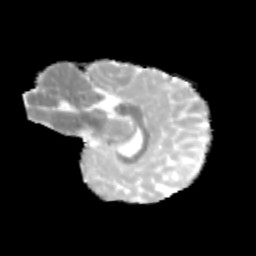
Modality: MD
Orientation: sagittal
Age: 11
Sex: female
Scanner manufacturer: siemens
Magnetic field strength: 3 T
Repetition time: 3.8 s
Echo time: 0.07 s